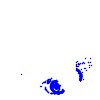
Particle: electron